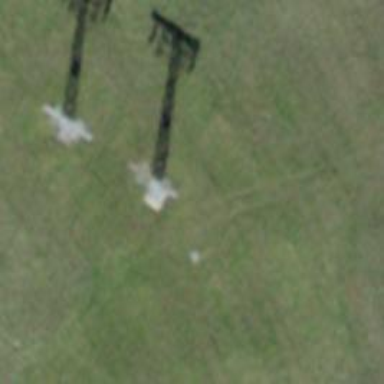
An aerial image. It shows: Pylon for aerialway.